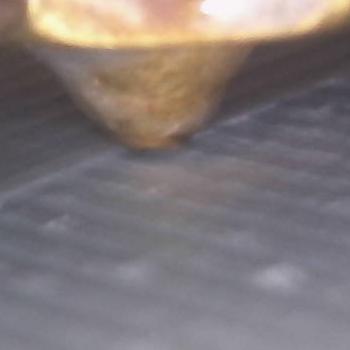
Flow rate: 35%